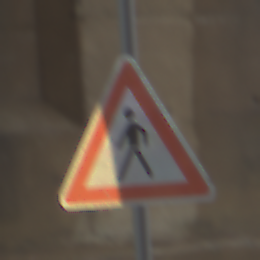
Verkehrszeichen: FussgaengerRechts
Umgebung: Roofed, Beach
Tageszeit: Midday
Wetter: Overcast
Licht: Natural
Jahreszeit: NotSpecified
Kontrast: LowContrast